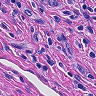
Metastatic tissue present: yes